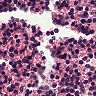
Metastatic tissue present: no